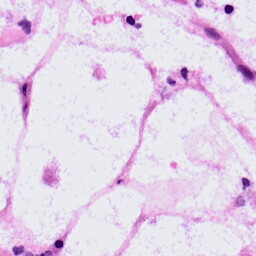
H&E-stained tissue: LymphNode